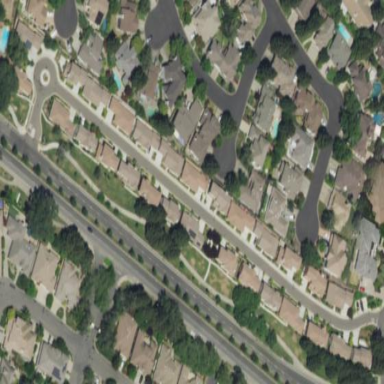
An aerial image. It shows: Residential area consisting of single-family homes.